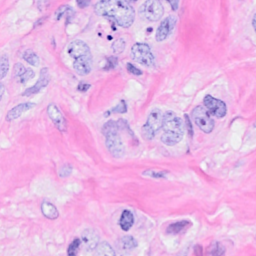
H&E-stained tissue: Breast